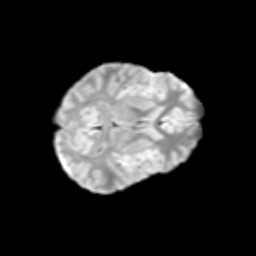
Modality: T2w
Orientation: axial
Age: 12
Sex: male
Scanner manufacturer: siemens
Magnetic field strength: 3 T
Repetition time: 3.8 s
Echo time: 0.07 s